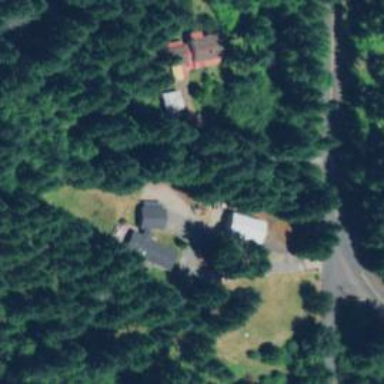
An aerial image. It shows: Driveway leading to service road.